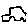
Label: car